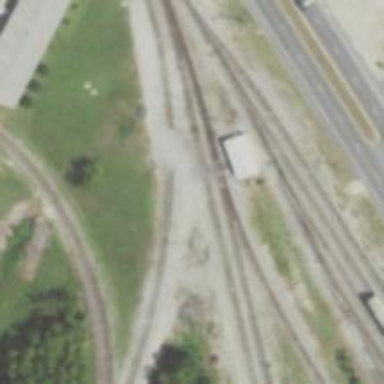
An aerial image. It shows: Manifest railway yard.